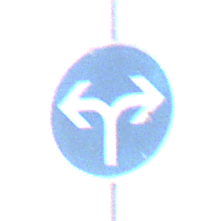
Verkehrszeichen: VorgeschriebeneFahrtrichtungRechtsOderLinks
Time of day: SunriseSunset
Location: Outdoor (Nature)
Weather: PartlyCloudy
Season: NotSpecified
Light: Natural